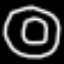
Label: donut